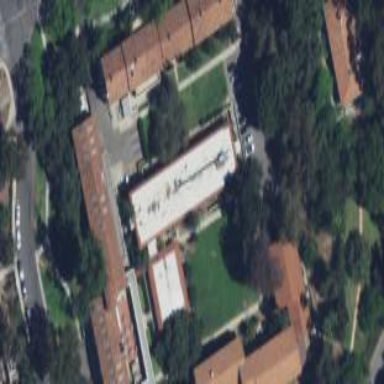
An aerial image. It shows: Dormitory building.